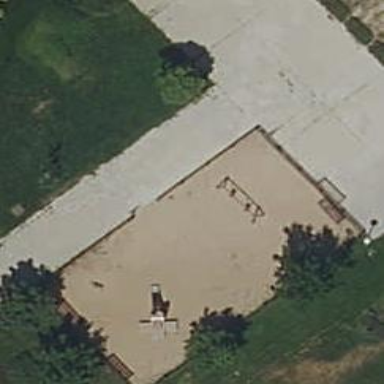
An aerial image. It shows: Playground area for leisure activities on the land.